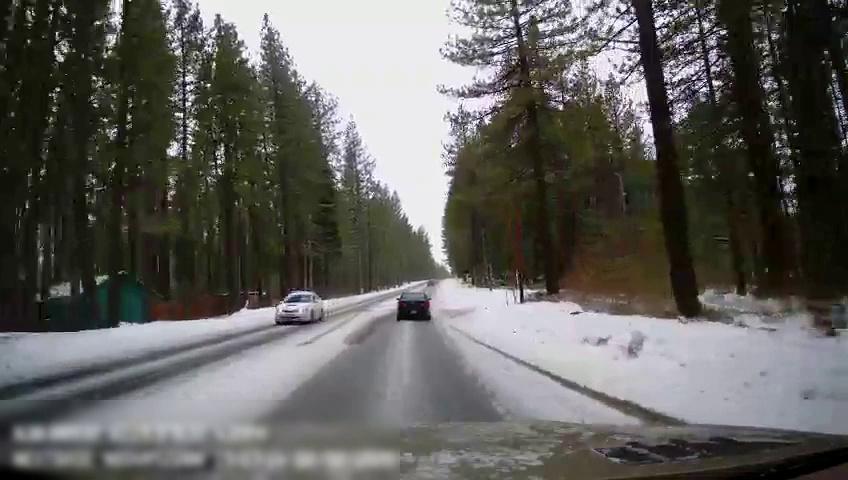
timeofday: Day
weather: Snowy
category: Drivable Space
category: Vehicles | Car
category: Vehicles | Car